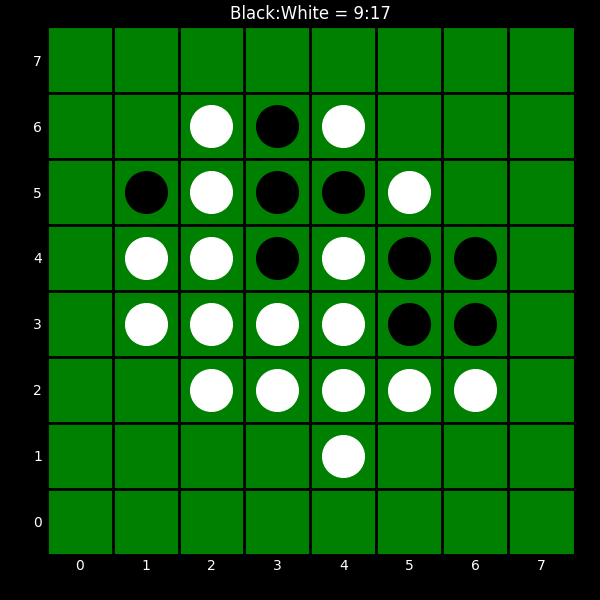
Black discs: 9
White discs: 17